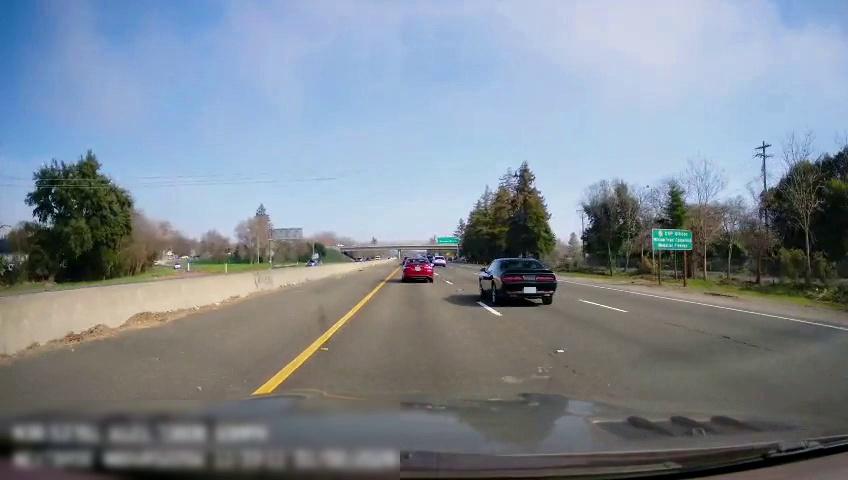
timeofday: Day
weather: Sunny
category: Drivable Space
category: Vehicles | Car
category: Vehicles | Car
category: Vehicles | Car
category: Lanes | Current Lane
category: Lanes | Current Lane
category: Lanes | Alternate Lane
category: Lanes | Alternate Lane
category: Traffic | Signs
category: Traffic | Signs
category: Traffic | Signs